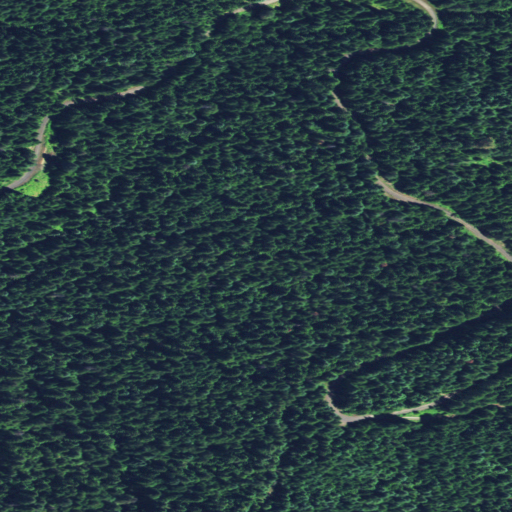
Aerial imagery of ridge(s) in Idaho named Eldorado Ridge containing only evergreen forest